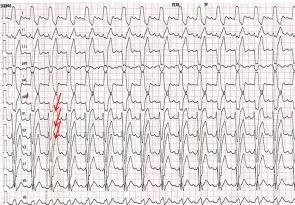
Electrocardiogram (ECG) of the proband. (B) Baseline ECG for proband showing a saddle-shaped ST elevation in leads V1-V3.
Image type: electrography (ekg)